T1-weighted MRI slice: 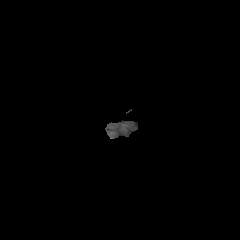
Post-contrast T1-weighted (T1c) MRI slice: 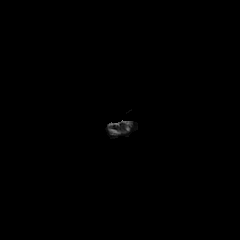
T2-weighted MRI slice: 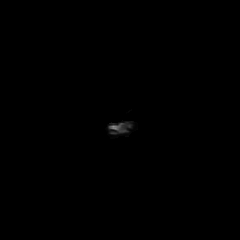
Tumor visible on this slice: no